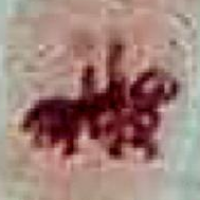
Label: metaphase